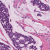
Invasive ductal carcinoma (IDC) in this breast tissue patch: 1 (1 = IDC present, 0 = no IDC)